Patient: sex M, age 64
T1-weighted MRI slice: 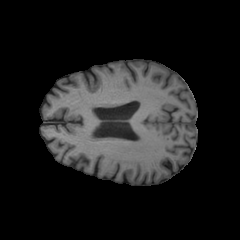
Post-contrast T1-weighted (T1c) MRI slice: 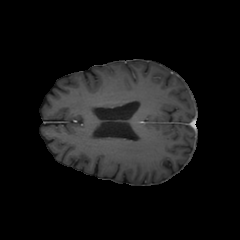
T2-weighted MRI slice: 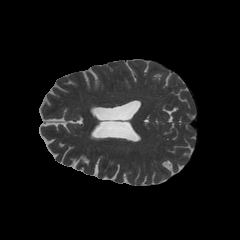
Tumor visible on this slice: no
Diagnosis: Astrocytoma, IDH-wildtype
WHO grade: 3